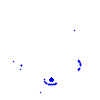
Particle: pion